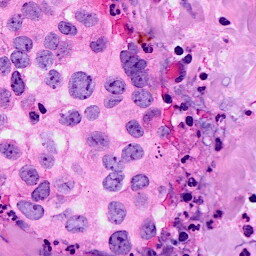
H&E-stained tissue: Breast